Question:
I have a table with active and inactive items. This table is dynamically populated from database. I am trying to add a toggle for only inactive items in my table and display all active items. I mean I want to show all active items and slide toggle only inactive items in my table.
'''
<div class="alertsList">
<table width="100%">
<tbody>
<tr>
<th></th>
<th>Id</th>
<th>From</th>
<th>Action</th>
<th>State</th>
<th>time</th>
<tr class="alertRow">
<td></td>
<td><PHONE></td>
<td>SYSTEM</td>
<td>false</td>
<td class="Active">Active</td>
<td>2014-09-23T00:59:26.92</td>
</tr>
<tr class="alertRow">
<td></td>
<td><PHONE></td>
<td>SYSTEM</td>
<td>false</td>
<td class="Active">Active</td>
<td>2014-09-23T00:59:26.92</td>
</tr>
<tr class="alertRow">
<td></td>
<td><PHONE></td>
<td>SYSTEM</td>
<td>false</td>
<td class="InActive">InActive</td>
<td>2014-09-23T00:59:26.92</td>
</tr>
<tr class="alertRow">
<td></td>
<td><PHONE></td>
<td>SYSTEM</td>
<td>false</td>
<td class="InActive">InActive</td>
<td>2014-09-23T00:59:26.92</td>
</tr>
<tr class="alertRow">
<td></td>
<td><PHONE></td>
<td>SYSTEM</td>
<td>false</td>
<td class="Active">Active</td>
<td>2014-09-23T00:59:26.92</td>
</tr>
</tbody>
</table>
</div>
$('.alertRow.InActive').Parent.click(function () {
$(this).nextUntil('tr.td.InActive').slideToggle(1000);
});
'''
<URL>
How can I do that..?
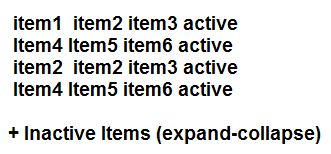
Answer: Here's the code to toggle the table rows which are "inactive". It's better to rely on "closest()" than "parent()" or "parents()", because it's faster and it makes more sense to use it in this case.
'''
$(document).ready(function() {
// Save all the inactive rows
var inactive_rows = '';
$('.InActive').closest("tr").each(function() {
inactive_rows += '<tr class="alertRow">';
inactive_rows += $(this).html();
inactive_rows += '</tr>';
});
console.log(inactive_rows);
// Save all the active rows
var active_rows = "";
$('.Active').closest("tr").each(function() {
active_rows += '<tr class="alertRow">';
active_rows += $(this).html();
active_rows += '</tr>';
});
// Empty the table
$('.alertsList').html("");
// Load the new table
var table_html = '<table width="100%"><thead><th></th><th>Id</th><th>From</th><th>Action</th><th>State</th><th>time</th></thead><tbody>';
table_html += active_rows;
table_html += inactive_rows;
table_html += '</tbody></table><a href="" class="toggleInactiveRows">Toggle Inactive Rows</a>';
$('.alertsList').append(table_html);
// Hide the inactive rows when the page loads
$('.InActive').closest("tr").hide();
// Toggle the inactive rows
$('.toggleInactiveRows').click(function() {
$('.InActive').closest("tr").slideToggle();
return false;
});
});
'''
'''
<script src="https://ajax.googleapis.com/ajax/libs/jquery/2.1.1/jquery.min.js"></script>
<div class="alertsList">
<table width="100%">
<thead>
<th></th>
<th>Id</th>
<th>From</th>
<th>Action</th>
<th>State</th>
<th>time</th>
</thead>
<tbody>
<tr class="alertRow">
<td></td>
<td><PHONE></td>
<td>SYSTEM</td>
<td>false</td>
<td class="Active">Active</td>
<td>2014-09-23T00:59:26.92</td>
</tr>
<tr class="alertRow">
<td></td>
<td><PHONE></td>
<td>SYSTEM</td>
<td>false</td>
<td class="Active">Active</td>
<td>2014-09-23T00:59:26.92</td>
</tr>
<tr class="alertRow">
<td></td>
<td><PHONE></td>
<td>SYSTEM</td>
<td>false</td>
<td class="InActive">InActive</td>
<td>2014-09-23T00:59:26.92</td>
</tr>
<tr class="alertRow">
<td></td>
<td><PHONE></td>
<td>SYSTEM</td>
<td>false</td>
<td class="InActive">InActive</td>
<td>2014-09-23T00:59:26.92</td>
</tr>
<tr class="alertRow">
<td></td>
<td><PHONE></td>
<td>SYSTEM</td>
<td>false</td>
<td class="Active">Active</td>
<td>2014-09-23T00:59:26.92</td>
</tr>
</tbody>
</table>
<a href="" class="toggleInactiveRows">Toggle Inactive Rows</a>
</div>
'''